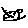
Label: cat